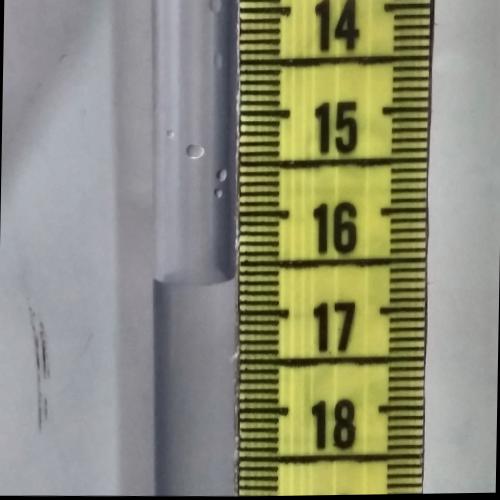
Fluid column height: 16.7 cm